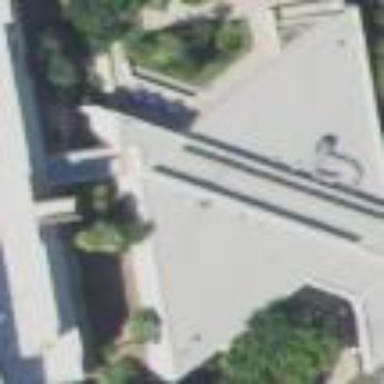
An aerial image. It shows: University building.